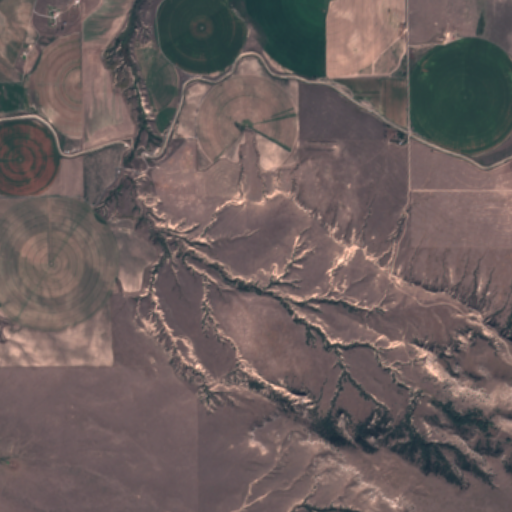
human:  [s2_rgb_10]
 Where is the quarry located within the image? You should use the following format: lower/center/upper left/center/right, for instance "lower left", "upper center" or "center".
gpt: There is no quarry in the image.